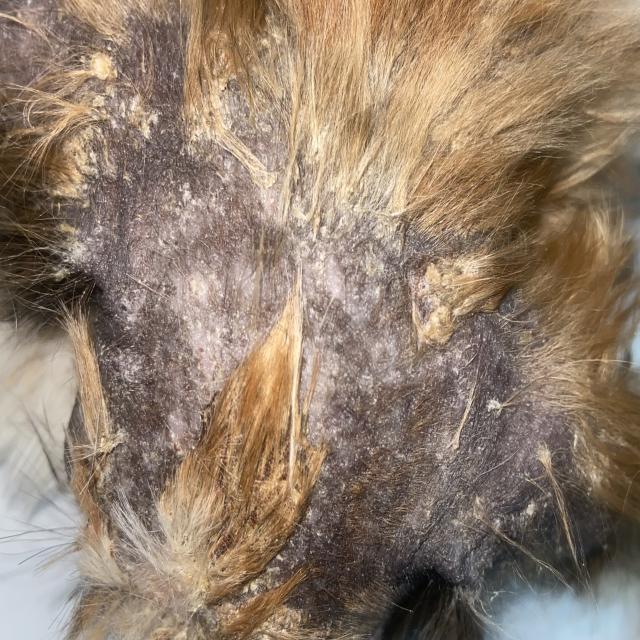
Canine demodicosis (Demodex mange) — caused by Demodex canis mites. Presents with alopecia, follicular papules, pustules, and comedones. Often localized on face and forelimbs.